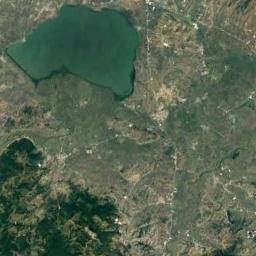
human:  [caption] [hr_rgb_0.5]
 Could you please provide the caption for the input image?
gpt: Many trees are beside the lake .

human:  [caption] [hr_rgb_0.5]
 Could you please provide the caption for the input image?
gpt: The lake is surrounded by land .

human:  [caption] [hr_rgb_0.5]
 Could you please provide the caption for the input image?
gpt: An irregularly shaped turquoise lake on the ground with green plants .

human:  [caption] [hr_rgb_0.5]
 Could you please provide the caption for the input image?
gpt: The lake lies on a flat ground covered with vegetation and the water is green .

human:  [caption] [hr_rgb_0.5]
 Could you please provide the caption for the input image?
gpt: There are some green meadows and bare land around the lake .